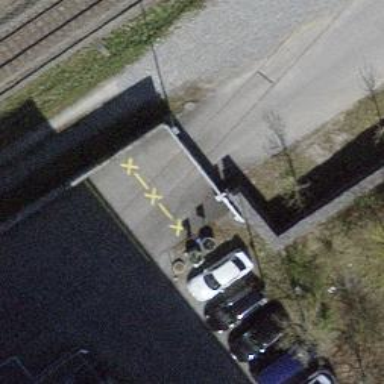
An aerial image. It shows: Gate.